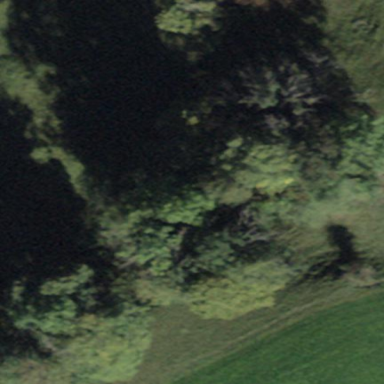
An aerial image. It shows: Forest area.